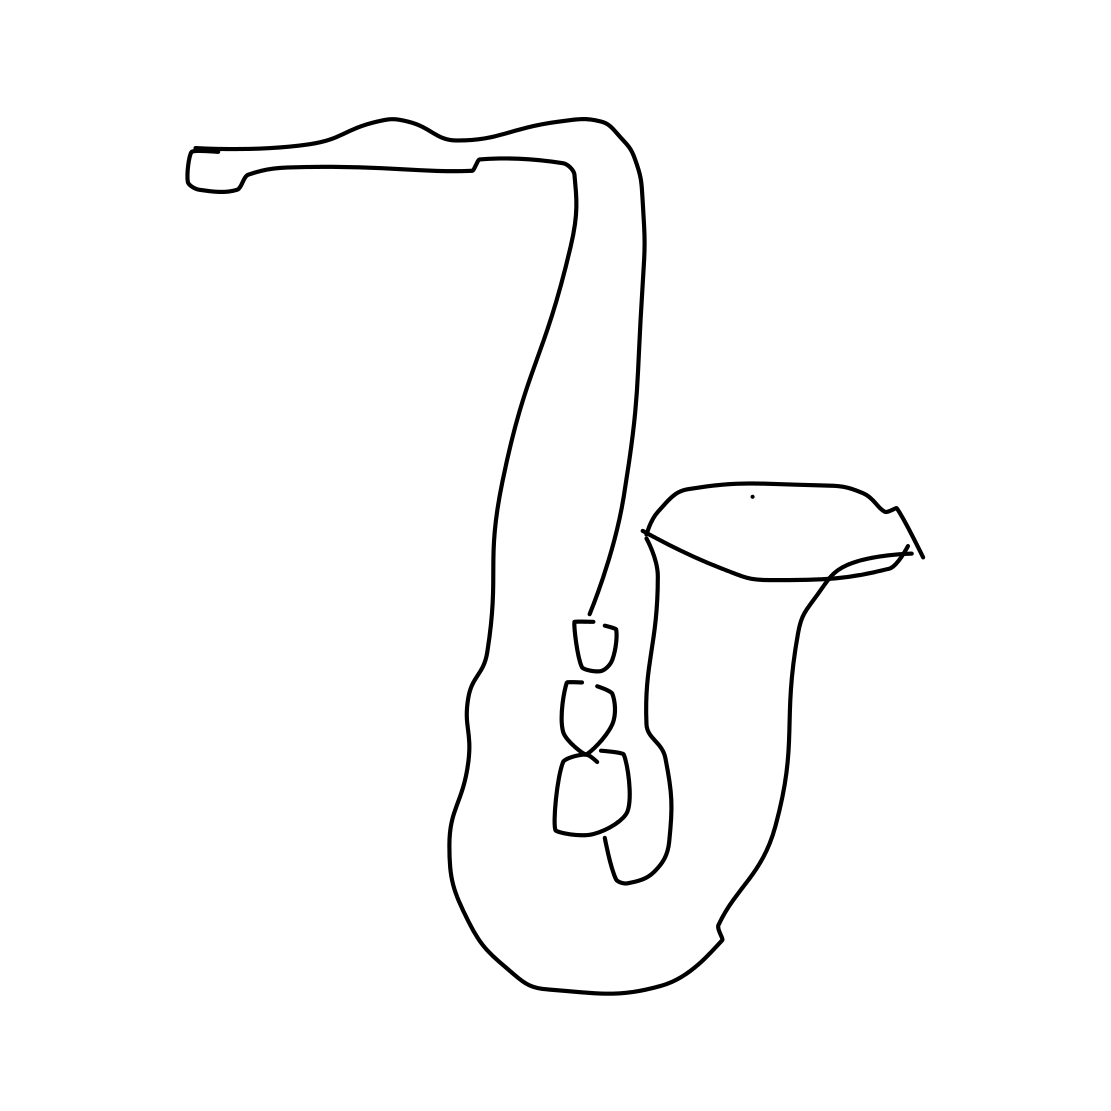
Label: saxophone